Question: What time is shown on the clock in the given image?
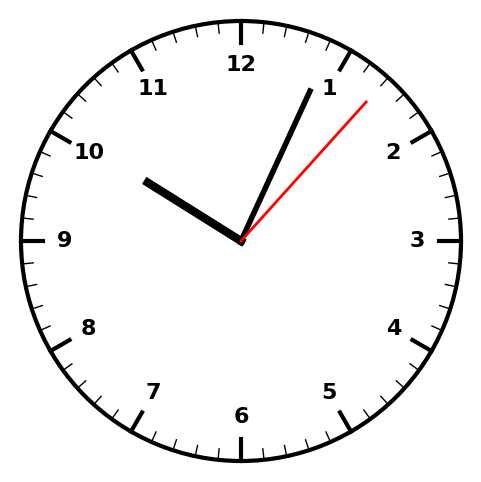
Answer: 10:04:07